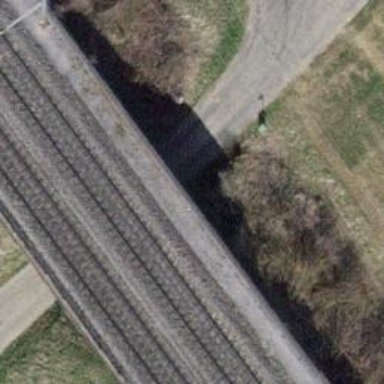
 categorized as unclassified. The road has grade1 tracktype."